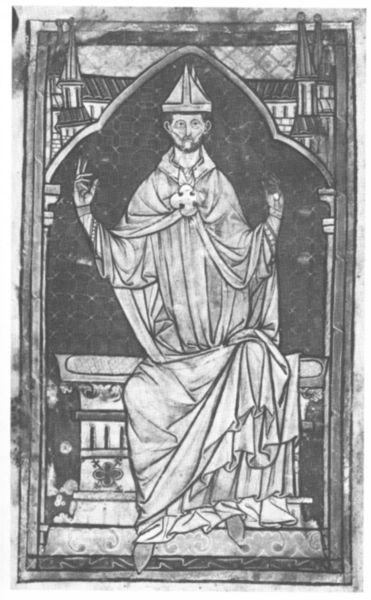
Titel: Einzelblatt zum Oscott Psalter
Institution: London, British Library
Schlagwörter: mann, umhang, weiß, sitzen, fenster, glas, grau, hut, schwarz, dach, gebäude, ornament, bart, kragen, rahmen, hände, kirche, figur, gewand, mantel, sitzend, brosche, frontal, holzschnitt, grafik, bank, bischof, papst, thron, knie, foto, spange, buch, burg, kloster, kreuz, türme, druck, schwarz weiss, stich, lithografie, seite, christus, mittelalter, romanik, segen, segnen, mitra, buchmalerei, manuskript, bischofsmütze, majestus domini